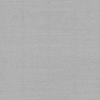
Label: dusty